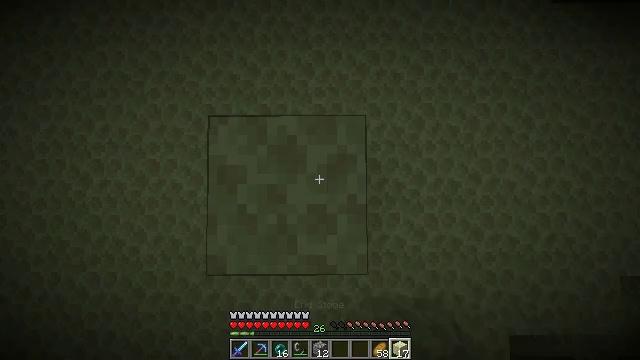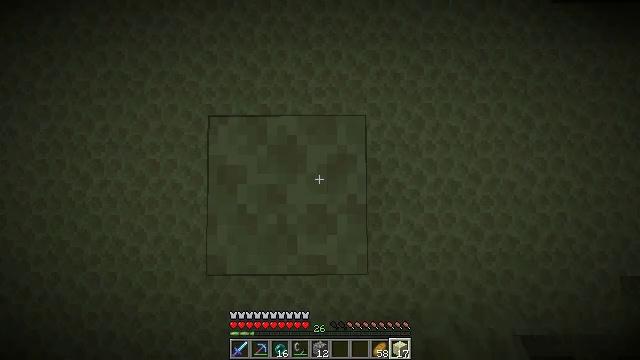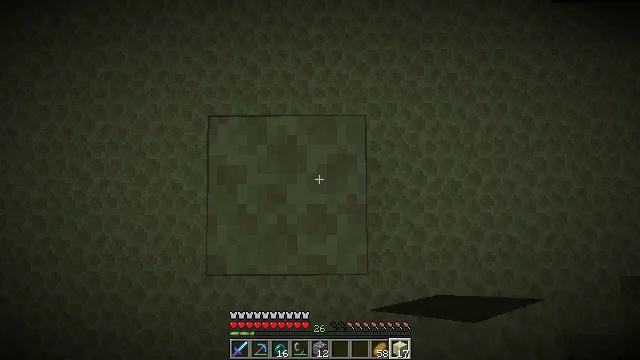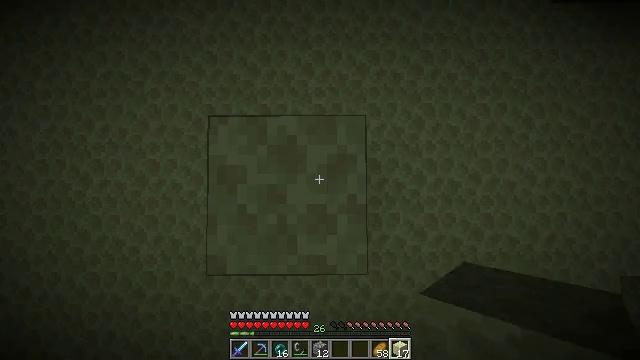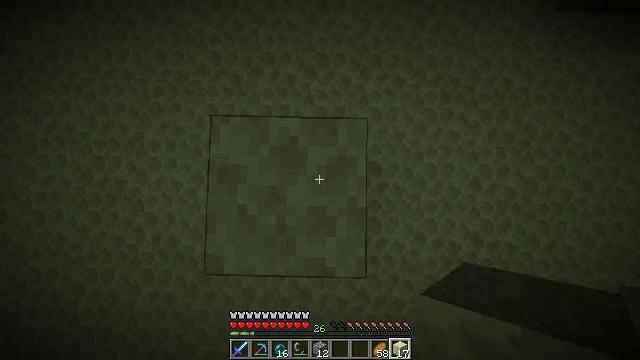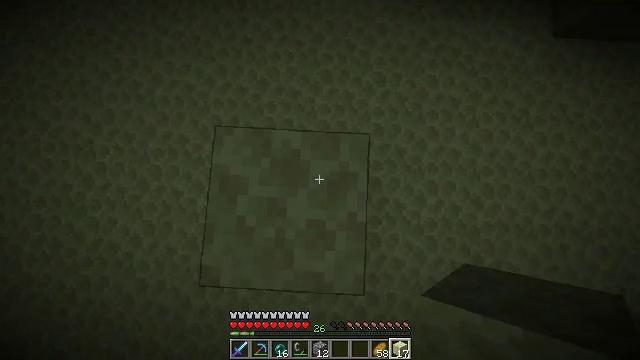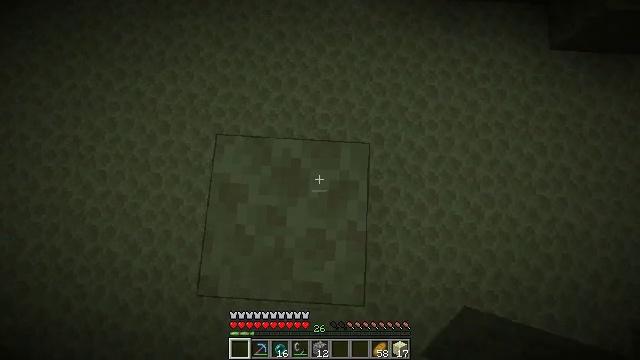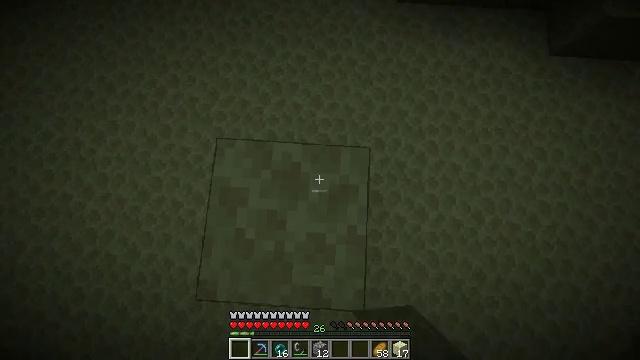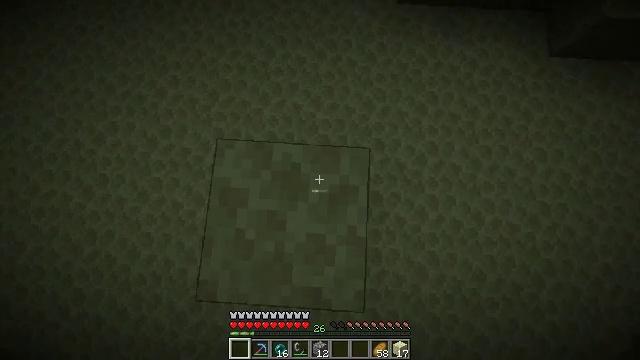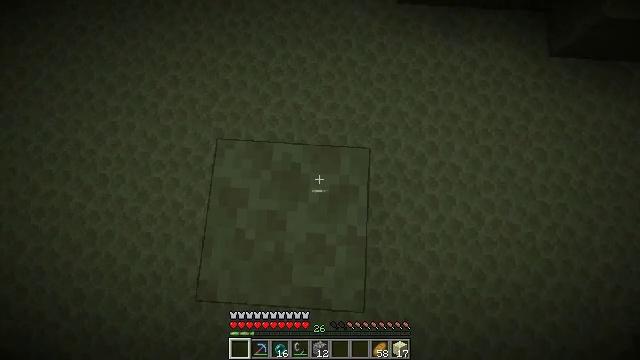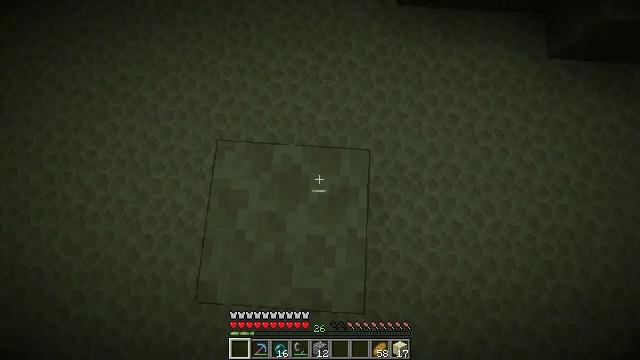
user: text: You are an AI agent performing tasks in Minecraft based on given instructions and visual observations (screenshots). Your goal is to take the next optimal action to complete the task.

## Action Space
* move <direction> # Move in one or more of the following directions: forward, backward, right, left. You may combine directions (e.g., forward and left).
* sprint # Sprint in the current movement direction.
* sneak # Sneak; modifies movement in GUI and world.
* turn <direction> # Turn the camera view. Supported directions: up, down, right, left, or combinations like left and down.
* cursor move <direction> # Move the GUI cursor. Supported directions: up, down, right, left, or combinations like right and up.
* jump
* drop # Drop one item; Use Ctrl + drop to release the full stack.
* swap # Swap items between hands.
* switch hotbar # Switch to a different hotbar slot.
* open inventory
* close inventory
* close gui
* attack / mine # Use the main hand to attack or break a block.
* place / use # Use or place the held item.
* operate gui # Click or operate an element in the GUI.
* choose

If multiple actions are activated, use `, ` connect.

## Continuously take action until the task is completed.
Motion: motion action
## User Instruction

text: Drop end stone.
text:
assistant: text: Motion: no_op
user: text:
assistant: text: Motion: no_op
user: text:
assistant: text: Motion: no_op
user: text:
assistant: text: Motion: turn left
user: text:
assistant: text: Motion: turn left and up
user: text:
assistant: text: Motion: turn up, drop, switch to hotbar 1
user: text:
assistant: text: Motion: no_op
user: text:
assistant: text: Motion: no_op
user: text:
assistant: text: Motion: no_op
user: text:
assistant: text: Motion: switch to hotbar 1
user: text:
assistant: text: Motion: switch to hotbar 1